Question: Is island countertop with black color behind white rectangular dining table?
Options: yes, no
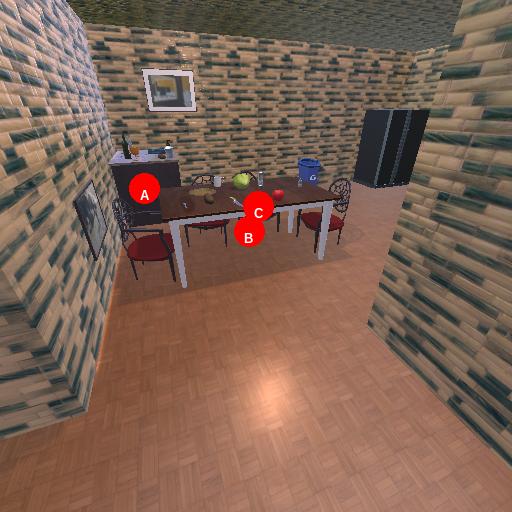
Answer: yes